Question: I have a bs3 tab panel with 3 tabs. The third tab I'm using as a search button. When the user clicks on the tab it displays the textbox for input.
I'm trying to get the textbox aligned to the left side of the tab. What would be the best way to do that.

Live example at <URL>
Here is a sample of my html:
'''
<div role="tabpanel">
<ul class="nav nav-tabs" role="tablist">
<li role="presentation" class="active"><a href="#Friends" aria-controls="Friends" role="tab" data-toggle="tab">Friends</a></li>
<li role="presentation"><a href="#Invite" aria-controls="Invite" role="tab" data-toggle="tab">Invite</a></li>
<li role="presentation" class="pull-right">
<input id="xx" type="text" style="display: none; position: absolute;" /><a href="javascript:;" onclick="$('#xx').toggle('fast'); return false;"> <span class="glyphicon glyphicon-search" aria-hidden="true"></span></a></li>
</ul>
<div class="tab-content">
<div role="tabpanel" class="tab-pane active" id="Friends">
<p>test 1</p>
<p>test 2</p>
</div>
<div role="tabpanel" class="tab-pane" id="Invite">
<p>test 3</p>
<p>test 4</p>
</div>
</div>
</div>
'''
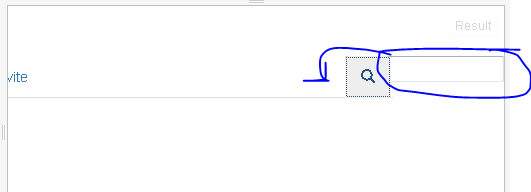
Answer: Remove the inline css and never use any of that again if you can.
'''
input#xx{position:absolute};
'''
override bootstrap.min.css:5
'''
.nav-tabs>li>a {display:inline-block};
'''